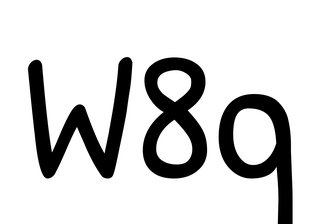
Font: PatrickHand-Regular